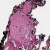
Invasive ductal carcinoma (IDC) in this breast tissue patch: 0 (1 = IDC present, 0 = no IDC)